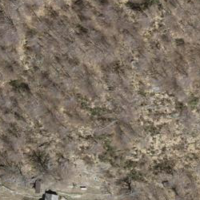
EUNIS habitat code: 41
Species observed at this site:
Datura stramonium